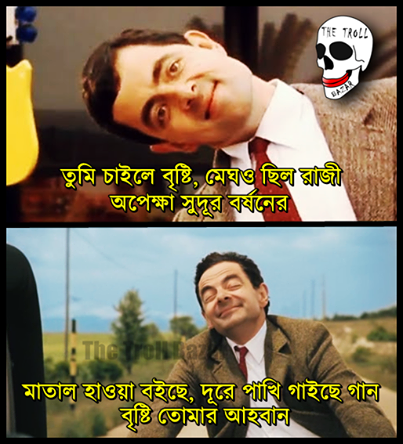
Caption: তুমি চাইলে বৃষ্টি, মেঘও ছিল রাজী অপেক্ষা সুদূর বর্ষনের মাতাল হাওয়া বইছে, দূরে পাখি গাইছে গান বৃষ্টি তোমার আহবান
Label: non-hate